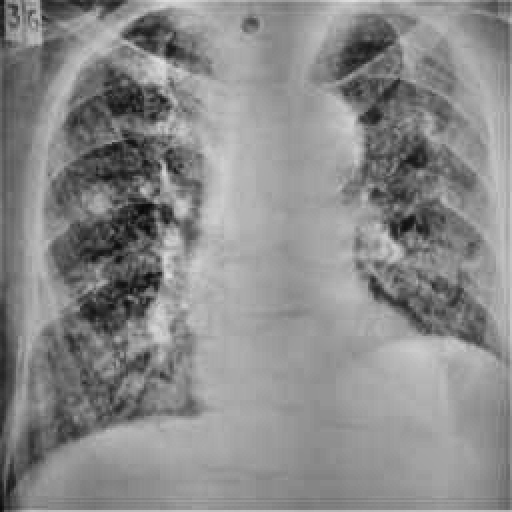
Finding: TUBERCULOSIS